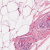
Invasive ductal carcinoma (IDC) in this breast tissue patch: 0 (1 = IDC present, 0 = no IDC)